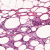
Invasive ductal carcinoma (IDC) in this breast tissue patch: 0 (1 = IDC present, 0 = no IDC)